Question: I am trying to detect the url that is being sent back by this url when it is being played by a webview, however I am unable to find how to do this.
The app is recieving dmevent urls and i want to be able to catch them, does anyone have any idea how to do that?
here is my code:
'''
XAML:
<WebView x:Name="DmWebView"
Width="600" Height="300"
/>
c#:
DmWebView.Source = new Uri("http://www.dailymotion.com/embed/video/x285bo8?html=1&controls=1&autoplay=1&api=location");
'''
Windows message I am getting in the simulator:

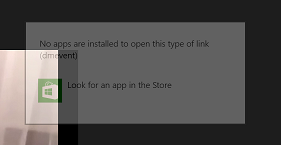
Answer: So I to answer my old question, the only way for your JavaScript to be able to communicate with your XAML WebView correctly all of the events that are fired from your JavaScript side must be warped in this: window.external.notify("your value"); This is the only way that I have found to resolve this issue.